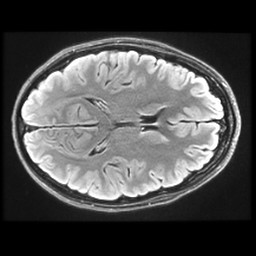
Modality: FLAIR
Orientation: axial
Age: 25
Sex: female
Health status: healthy
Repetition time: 12 s
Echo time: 0.09782 s